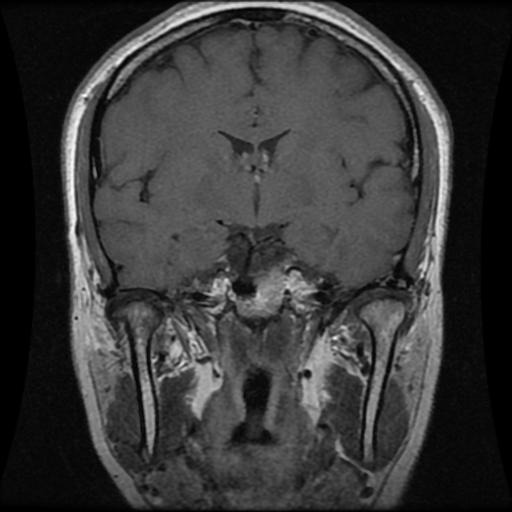
Label: pituitary